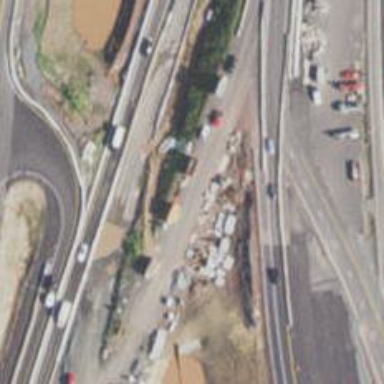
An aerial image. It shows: Motorway link.